Interaction volume radius: 5 \u00c5
Interaction volume height: 25 \u00c5
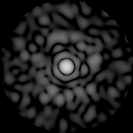
Disorder parameter: 0.8464